Field crop: maize
Growth stage: 1
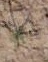
Species: salsola